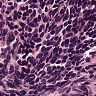
Metastatic tissue present: no